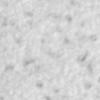
Label: no_change